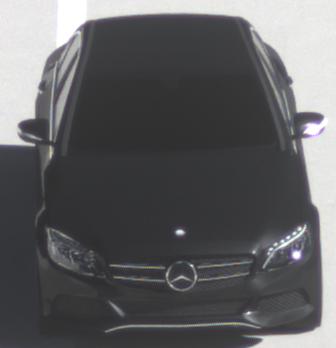
Make: Mercedes-Benz
Model: C 160
Detailed model: C-Class (205) Limousine
Model produced from: 2015/04
Model produced until: 2018/04
Doors: 4
Color: black
Road condition: dry road
Daytime: morning or afternoon
Contrast: high contrast